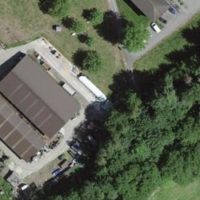
EUNIS habitat code: 54
Species observed at this site:
Phyllopertha horticola